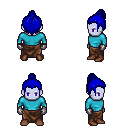
a pixel art fantasy rpg character, male body template, dark elf, purple skin, teal long-sleeve shirt, robe skirt, blue short topknot hairstyle, metal gloves, brown shoes, four views (front, back, left, right), 2x2 character sprite sheet, small pixel art, hard edges, no anti-aliasing